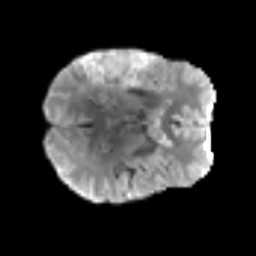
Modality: T2w
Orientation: axial
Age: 66
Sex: male
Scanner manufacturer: siemens
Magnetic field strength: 3 T
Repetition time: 5.6 s
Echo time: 0.082 s